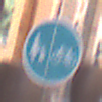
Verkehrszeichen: GetrennterRadUndGehwegRadwegRechts
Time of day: MorningAfternoon
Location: Outdoor (Urban)
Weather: Clear
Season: NotSpecified
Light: Natural